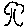
Label: tree